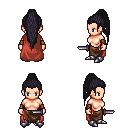
a pixel art fantasy rpg character, female body template, human, light skin, maroon cape, robe skirt, raven extra-long topknot hairstyle, cloth bracers, metal boots, dagger, four views (front, back, left, right), 2x2 character sprite sheet, small pixel art, hard edges, no anti-aliasing